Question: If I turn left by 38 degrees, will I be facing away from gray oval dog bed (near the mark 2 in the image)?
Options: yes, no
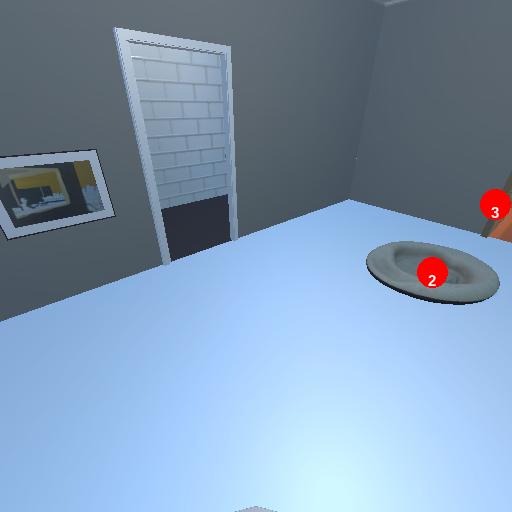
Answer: yes